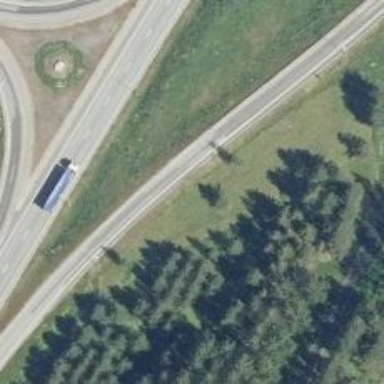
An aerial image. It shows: Trunk link highway with asphalt surface.